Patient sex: M
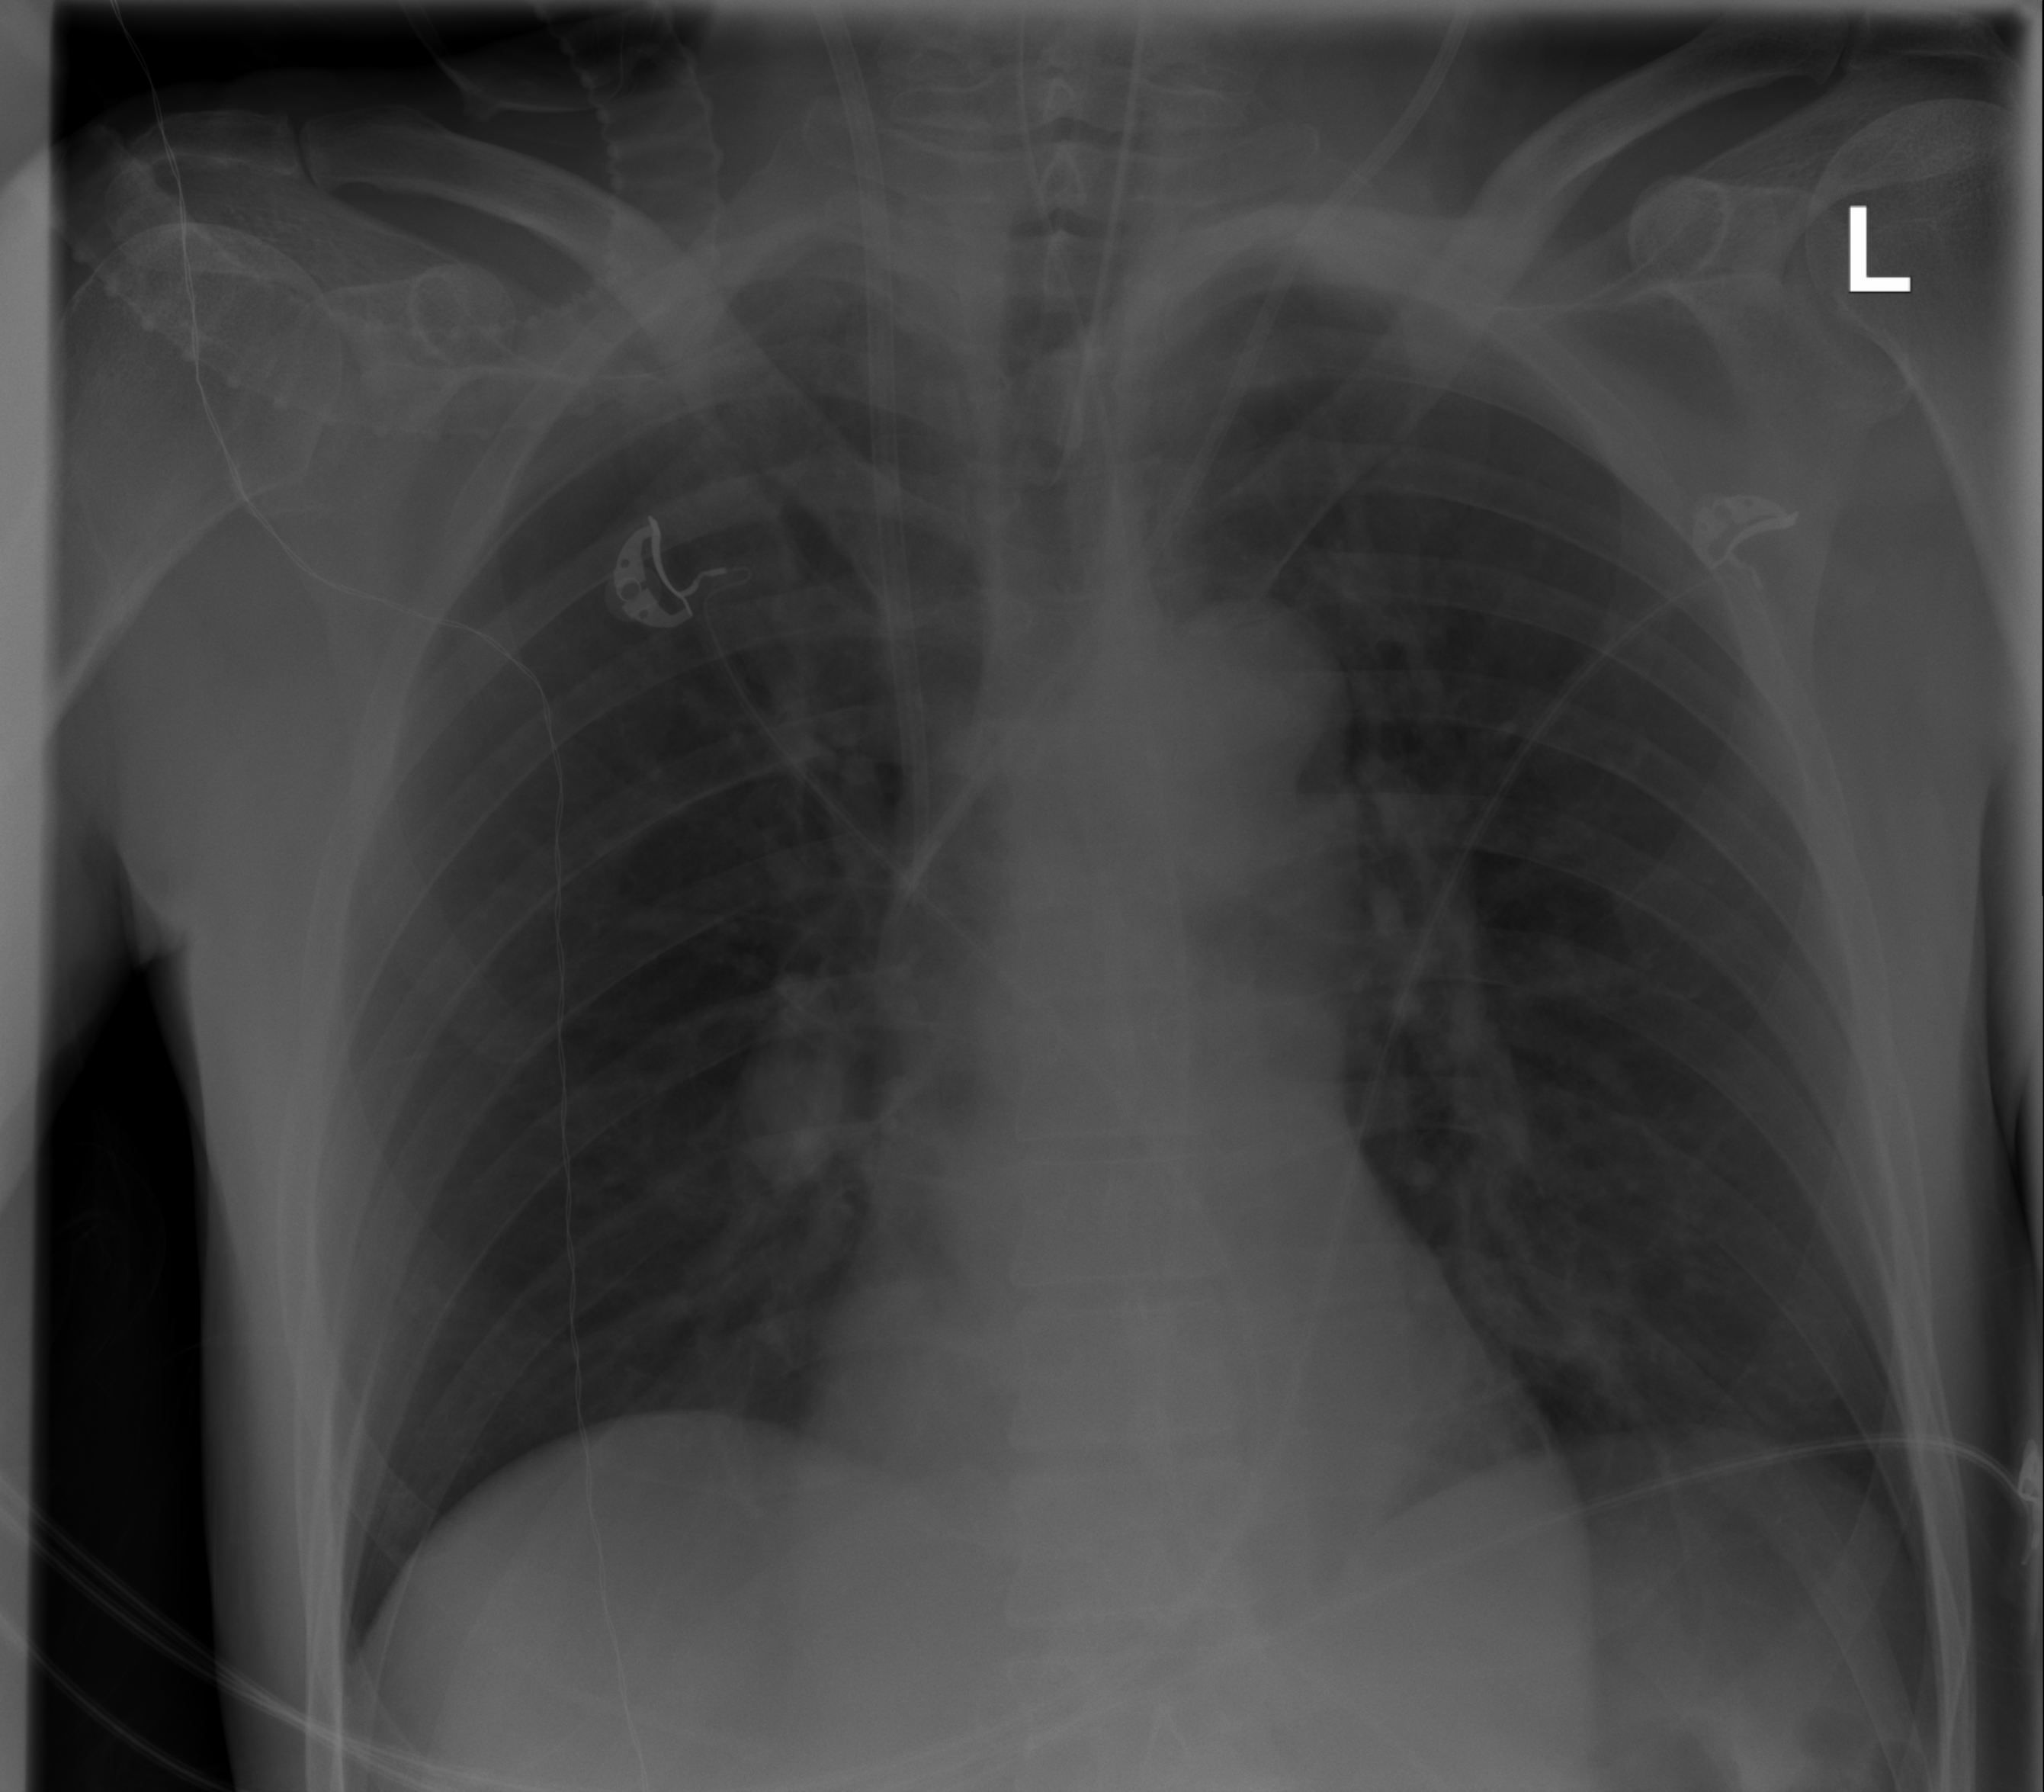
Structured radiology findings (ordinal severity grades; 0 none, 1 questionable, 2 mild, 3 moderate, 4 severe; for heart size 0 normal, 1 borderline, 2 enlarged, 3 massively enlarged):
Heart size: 0
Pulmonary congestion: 0
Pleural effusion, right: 0
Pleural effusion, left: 0
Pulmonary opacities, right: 0
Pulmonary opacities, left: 0
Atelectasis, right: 2
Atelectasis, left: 2